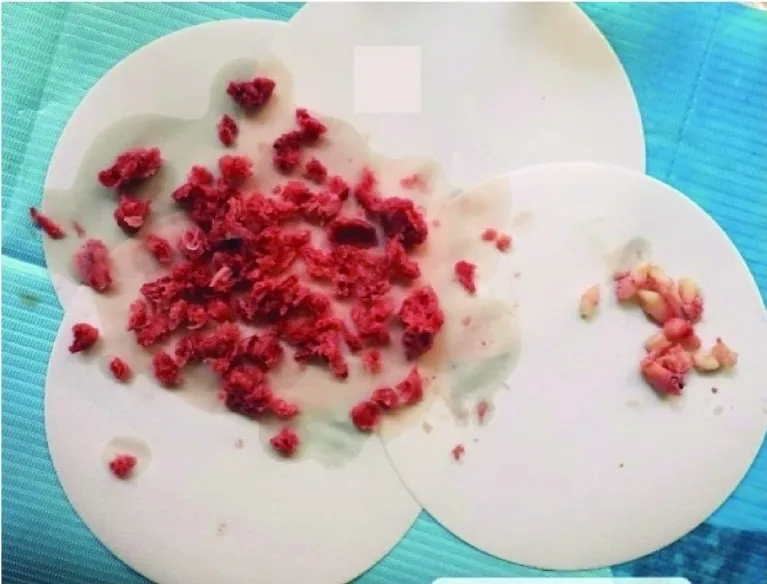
Gross examination of the excised lesion. . Gross examination of the excised lesion showing numerous, reddish, hard and soft pieces of tissue that ranged in size, having the average of 2x2x1.5 cm.
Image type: medical_photograph (other_medical_photograph)